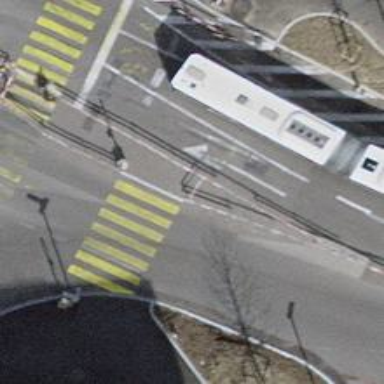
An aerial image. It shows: Road crossing with traffic signals and pedestrian island.